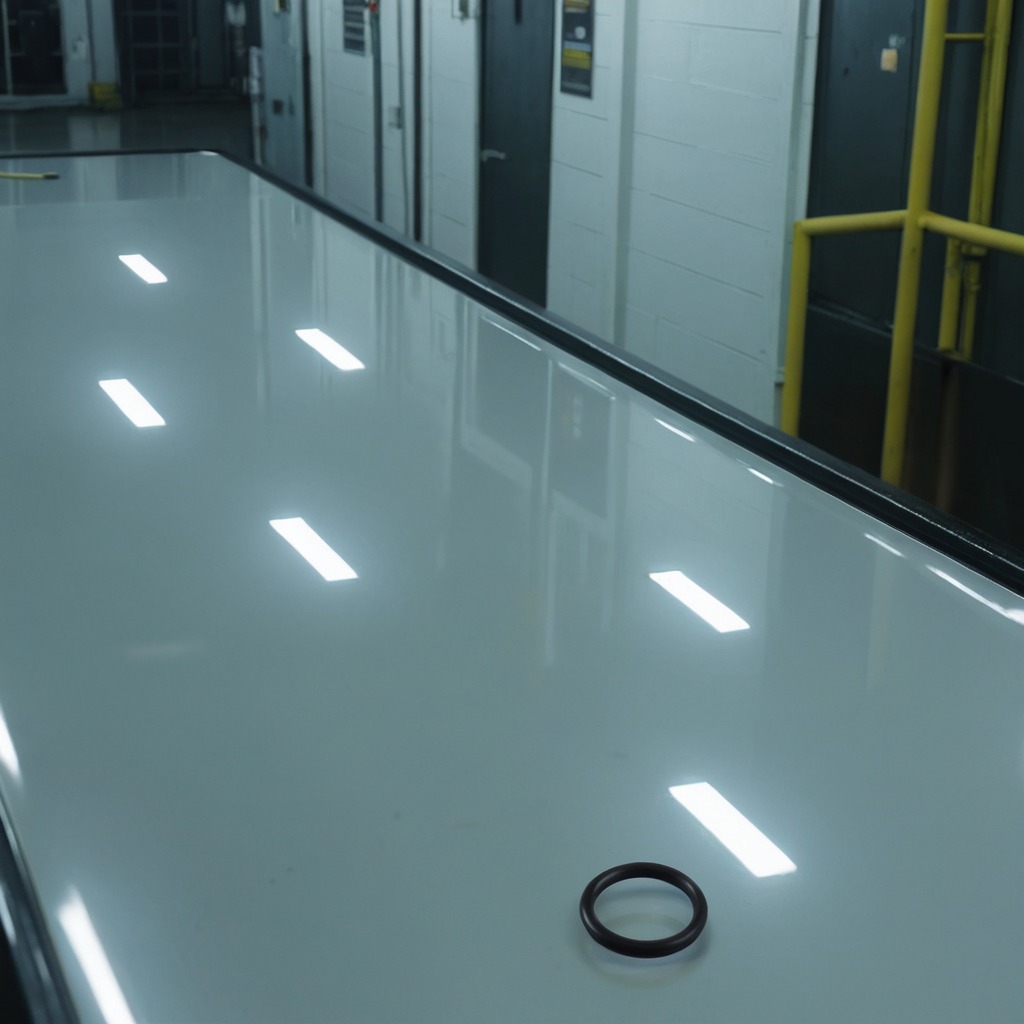
A rubber O-ring is lying on the table.